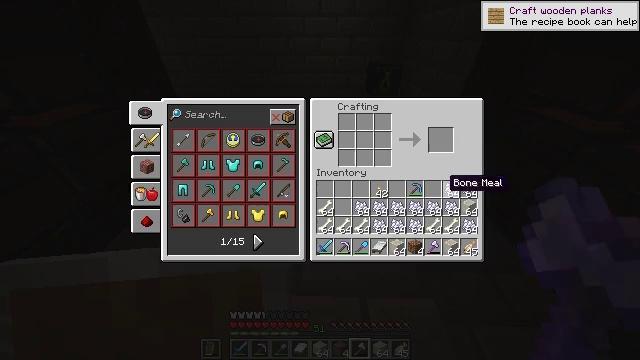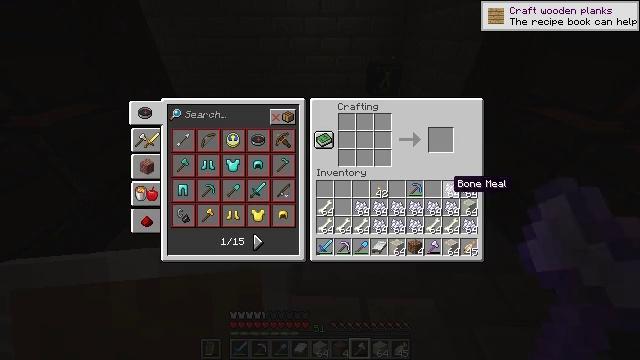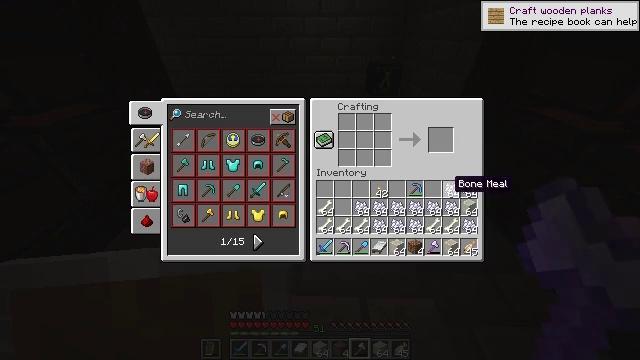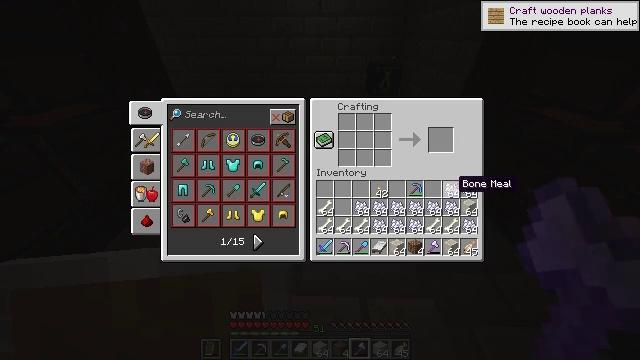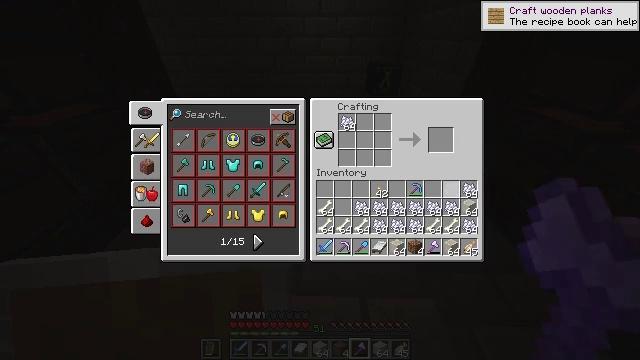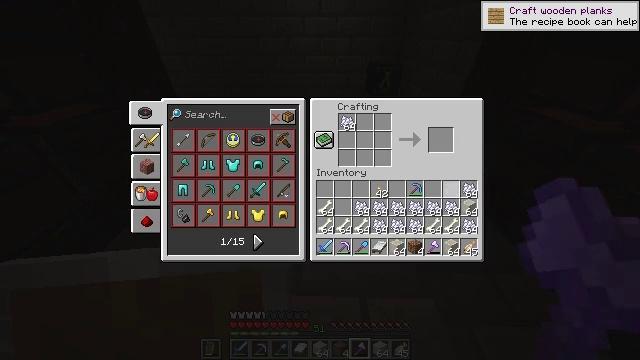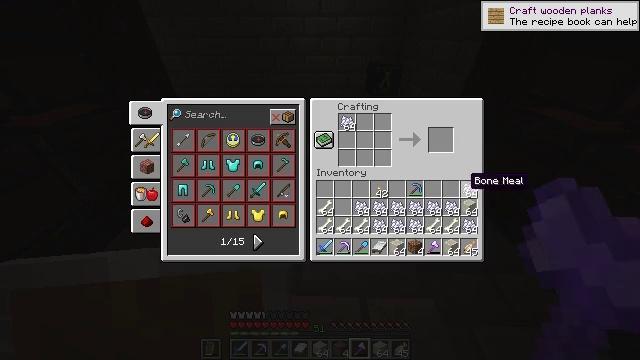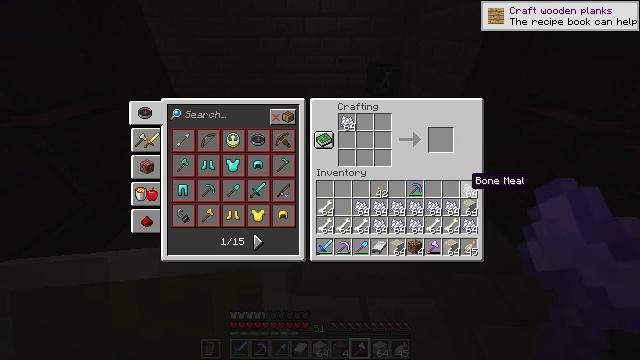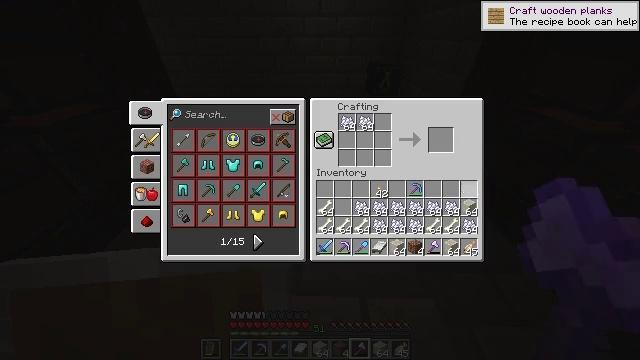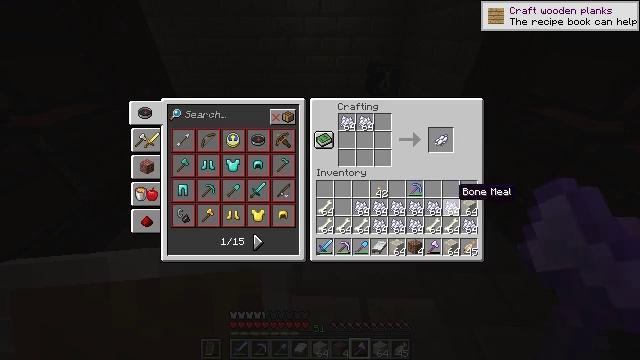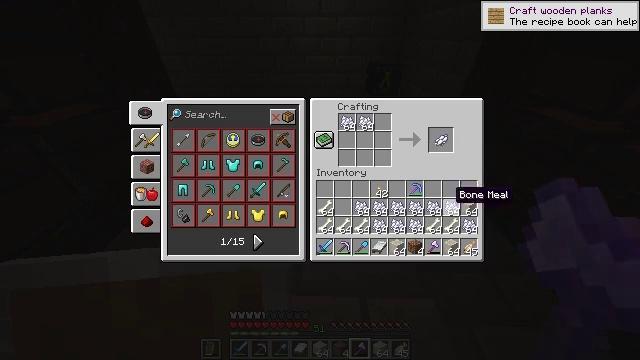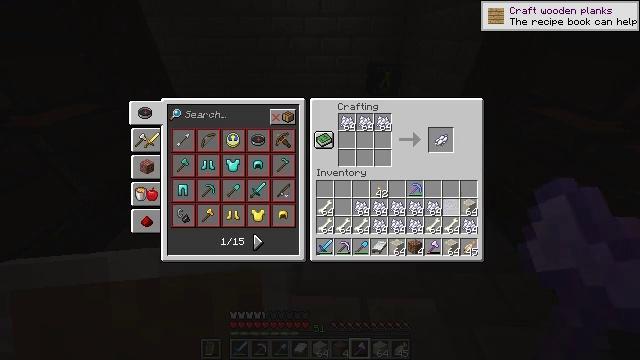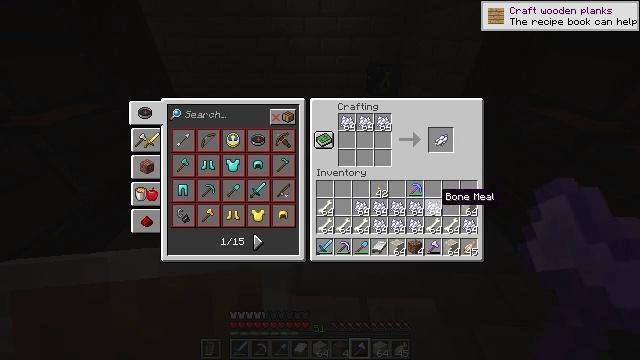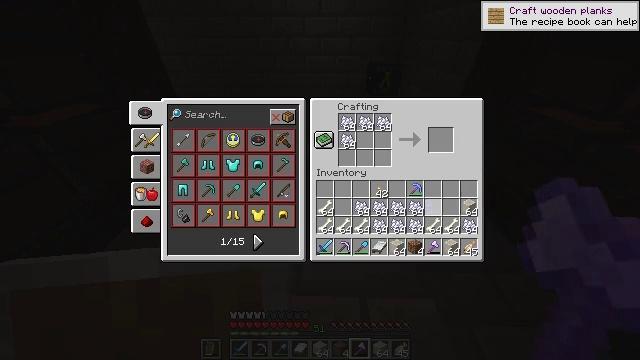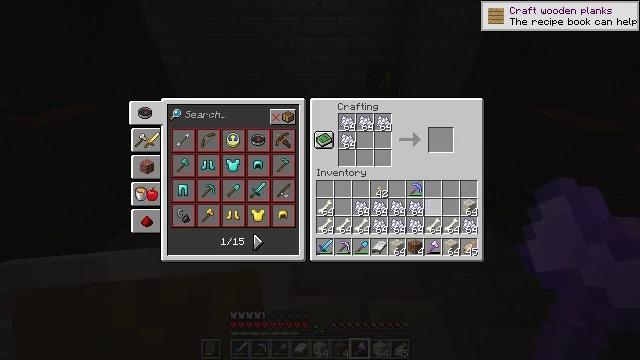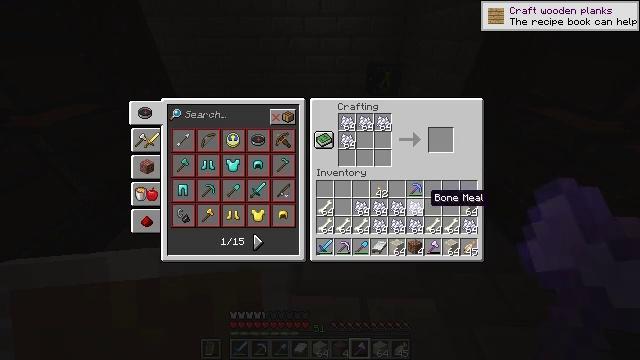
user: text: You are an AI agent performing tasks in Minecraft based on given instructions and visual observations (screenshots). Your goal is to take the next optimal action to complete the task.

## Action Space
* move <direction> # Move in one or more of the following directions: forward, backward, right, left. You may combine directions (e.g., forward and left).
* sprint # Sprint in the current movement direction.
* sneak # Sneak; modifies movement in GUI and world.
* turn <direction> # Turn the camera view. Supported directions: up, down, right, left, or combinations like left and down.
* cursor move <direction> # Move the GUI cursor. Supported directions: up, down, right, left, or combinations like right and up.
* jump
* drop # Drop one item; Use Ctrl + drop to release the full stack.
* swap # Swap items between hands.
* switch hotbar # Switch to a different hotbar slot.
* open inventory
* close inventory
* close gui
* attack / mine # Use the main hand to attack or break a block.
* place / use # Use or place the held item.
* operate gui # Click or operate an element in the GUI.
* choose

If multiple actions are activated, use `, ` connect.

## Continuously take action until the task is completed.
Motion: motion action
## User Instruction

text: Use bones to craft a bone block.
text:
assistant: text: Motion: sneak, open gui
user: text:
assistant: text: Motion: sneak
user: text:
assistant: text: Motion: sneak
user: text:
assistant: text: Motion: sneak, choose
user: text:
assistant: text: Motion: sneak, choose
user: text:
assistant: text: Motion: sneak, cursor move right
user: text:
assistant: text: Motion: sneak
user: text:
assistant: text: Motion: sneak, choose
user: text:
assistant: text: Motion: sneak, cursor move left and down
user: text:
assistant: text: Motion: sneak
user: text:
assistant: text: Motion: sneak, choose
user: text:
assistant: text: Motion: sneak, cursor move left
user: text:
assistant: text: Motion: sneak, choose
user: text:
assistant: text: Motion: sneak, choose
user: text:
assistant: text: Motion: sneak
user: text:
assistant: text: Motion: sneak, choose
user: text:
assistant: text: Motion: sneak, choose
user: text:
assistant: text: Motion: sneak, cursor move left
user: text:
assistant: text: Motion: sneak, choose
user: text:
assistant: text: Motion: sneak, cursor move left, choose
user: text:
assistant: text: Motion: sneak, cursor move left
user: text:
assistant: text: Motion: sneak, choose
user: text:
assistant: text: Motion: sneak, choose
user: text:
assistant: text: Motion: sneak
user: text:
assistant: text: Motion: sneak, choose
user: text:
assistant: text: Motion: sneak, choose
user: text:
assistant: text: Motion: sneak, cursor move left
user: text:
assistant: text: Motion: sneak
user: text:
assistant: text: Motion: sneak, choose
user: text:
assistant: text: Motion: sneak, cursor move right